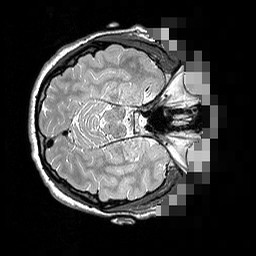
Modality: T2w
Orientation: axial
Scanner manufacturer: siemens
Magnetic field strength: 3 T
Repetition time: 2.5 s
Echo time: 0.144 s